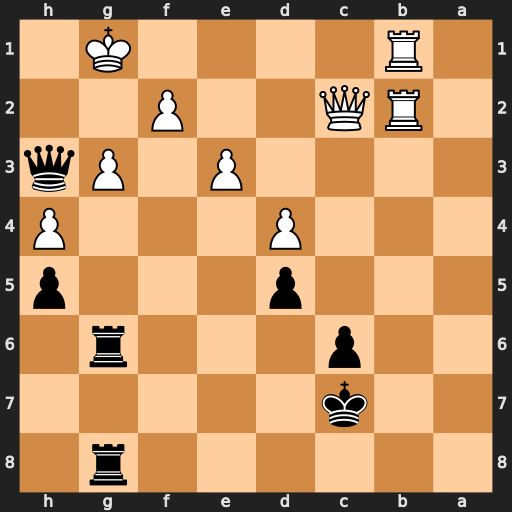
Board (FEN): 6r1/2k5/2p3r1/3p3p/3P3P/4P1Pq/1RQ2P2/1R4K1
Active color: b
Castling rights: -
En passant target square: -
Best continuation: Rxg3+ fxg3 Rxg3+ Qg2 Rxg2+ Rxg2 Qxe3+